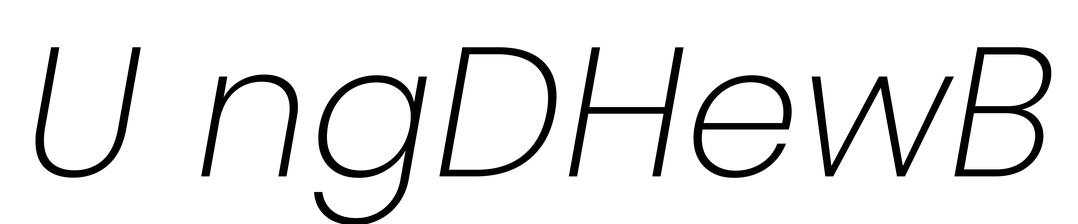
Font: Poppins-ExtraLightItalic